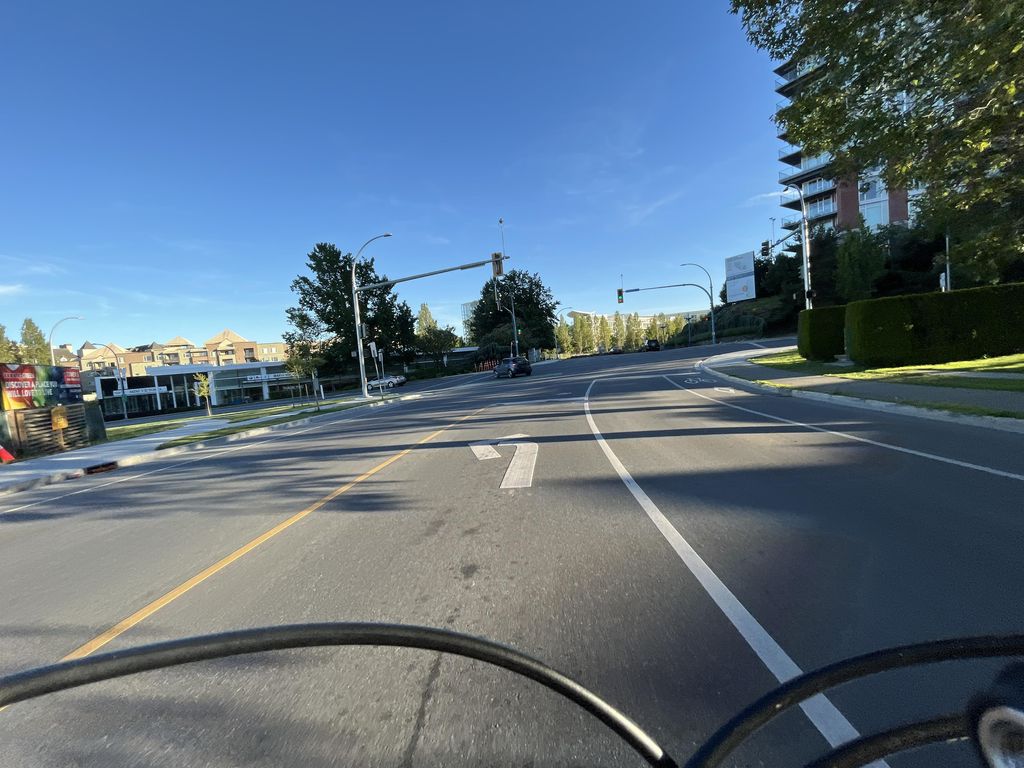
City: victoria